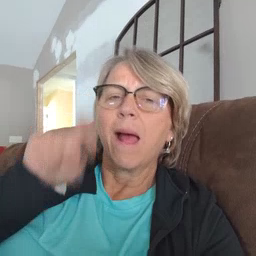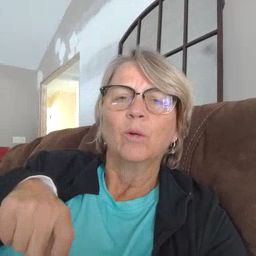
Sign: haveto